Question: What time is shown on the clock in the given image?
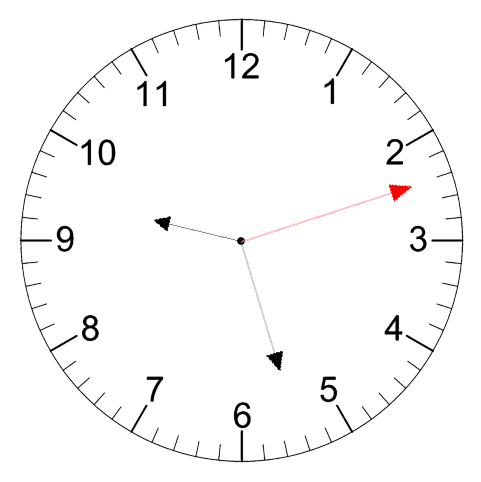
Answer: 09:27:12